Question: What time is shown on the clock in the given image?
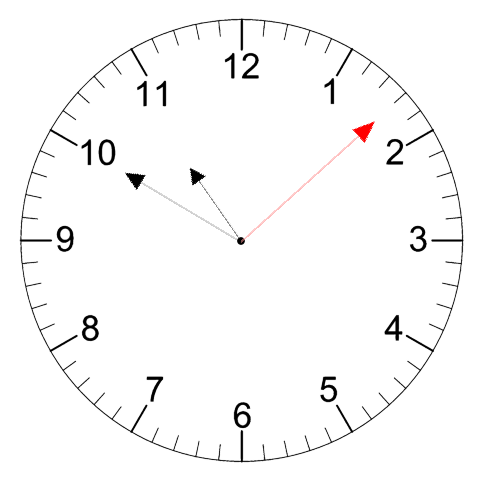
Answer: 10:50:08